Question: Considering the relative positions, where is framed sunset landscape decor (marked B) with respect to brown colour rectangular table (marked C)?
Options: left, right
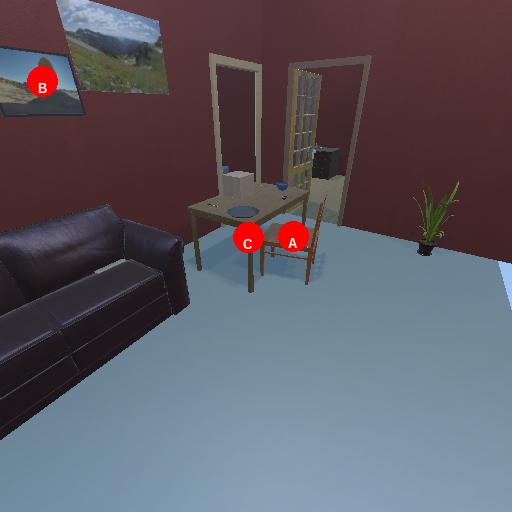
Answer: left